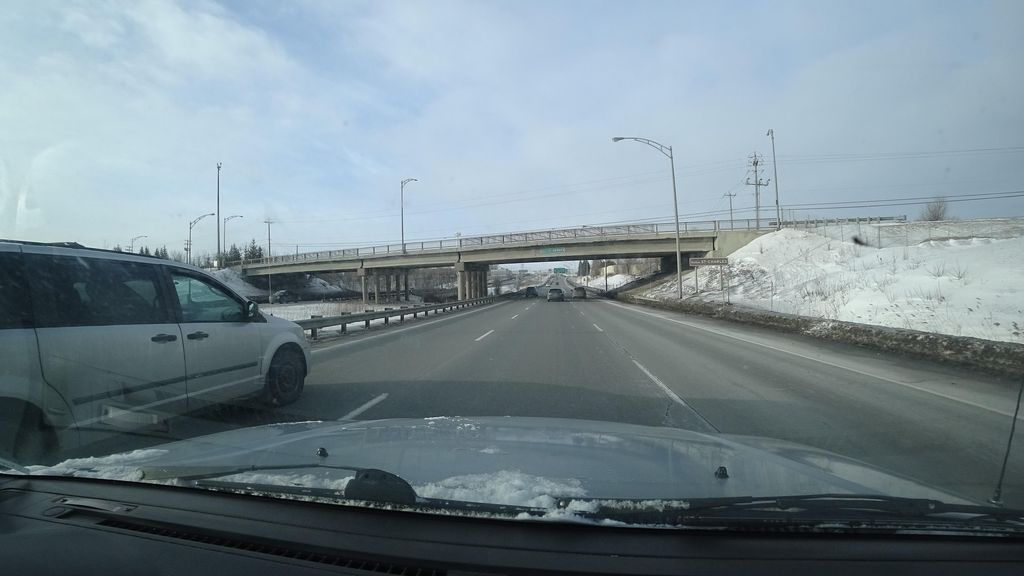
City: quebec_city